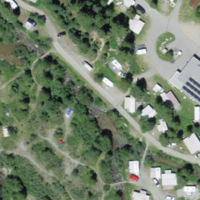
EUNIS habitat code: 53
Species observed at this site:
Rorippa palustris
Galium boreale
Erysimum cheiranthoides